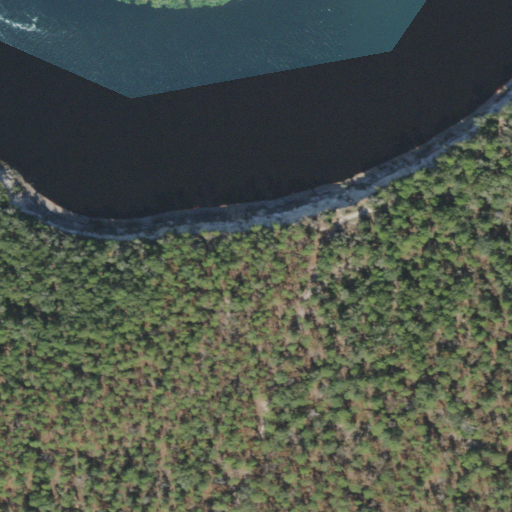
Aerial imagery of cliff(s) in Florida named Reids Bluff containing evergreen forest, open water, herbaceous wetlands, and woody wetlands